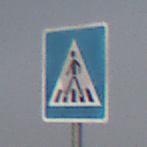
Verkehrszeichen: FussgaengerueberwegRechts
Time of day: MorningAfternoon
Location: Outdoor (Nature)
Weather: PartlyCloudy
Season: NotSpecified
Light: Natural